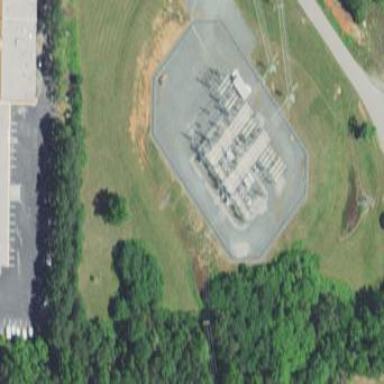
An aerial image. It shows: Distribution level power substation surrounded by fence.